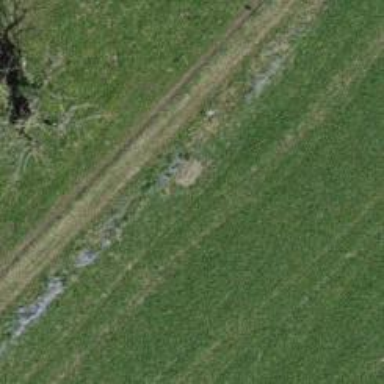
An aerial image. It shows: Gravel track with grade2 quality.